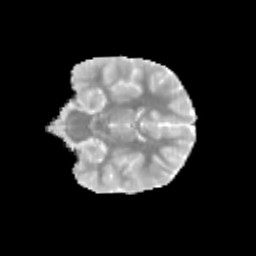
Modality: MD
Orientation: coronal
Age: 9
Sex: female
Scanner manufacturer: siemens
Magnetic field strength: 3 T
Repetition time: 3.8 s
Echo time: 0.07 s